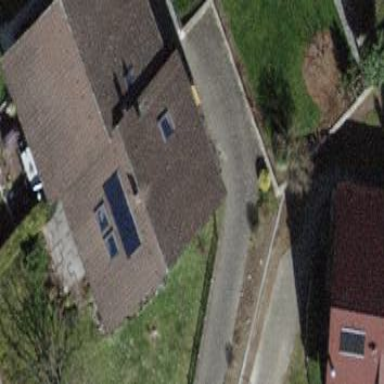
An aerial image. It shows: Gabled roof house.